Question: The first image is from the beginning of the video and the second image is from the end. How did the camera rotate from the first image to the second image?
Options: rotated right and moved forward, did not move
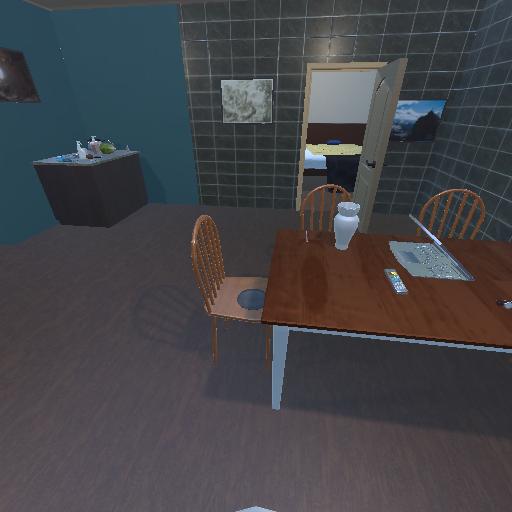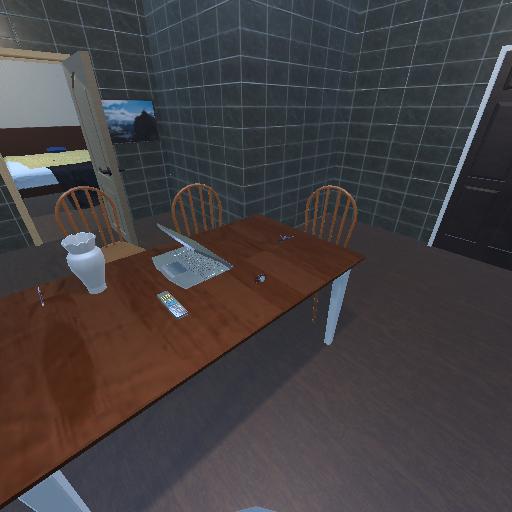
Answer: rotated right and moved forward